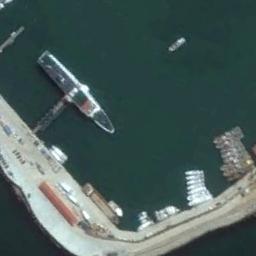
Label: ship